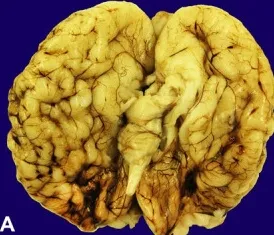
Gross photographs of the brain demonstrate severe and complex malformations including generalized pachygyria of the cerebral cortex bilaterally. Ventral surface.
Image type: medical_photograph (other_medical_photograph)